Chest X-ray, AP view. Patient: 59 years old, sex F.
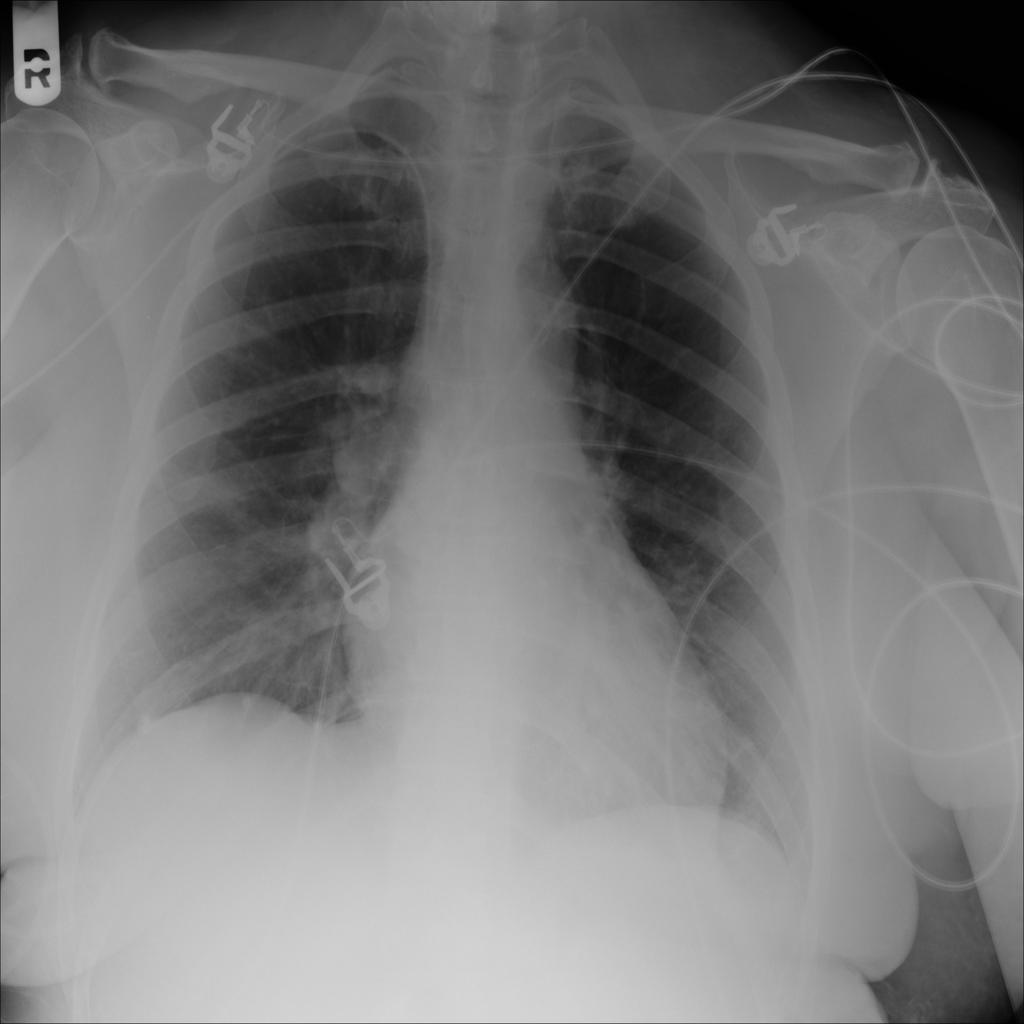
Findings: Infiltration